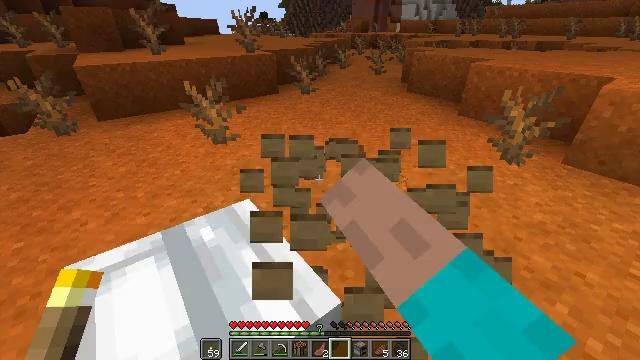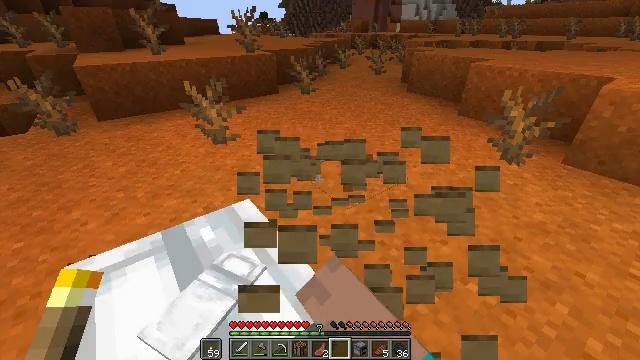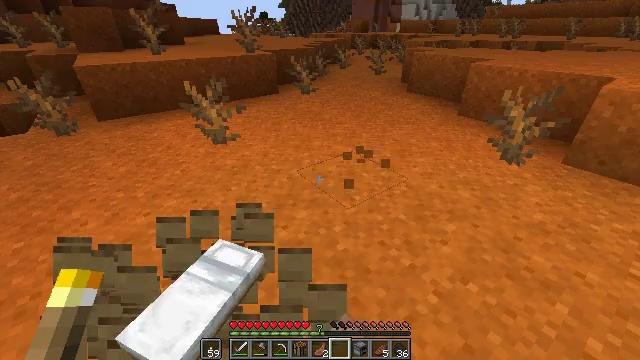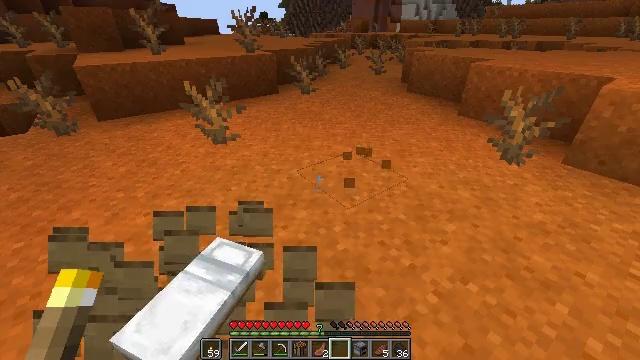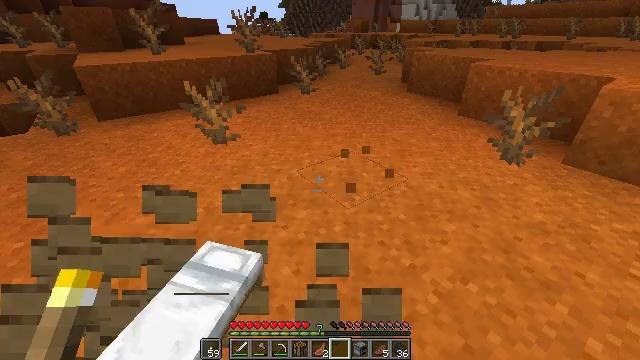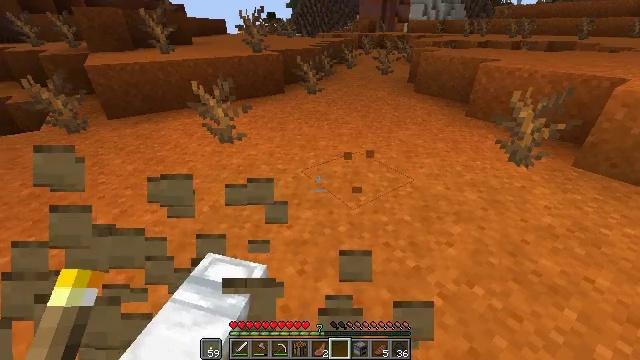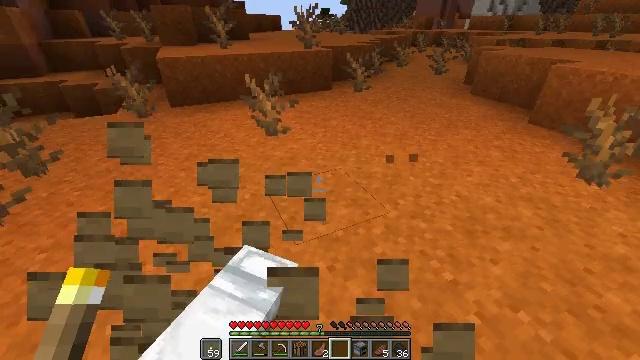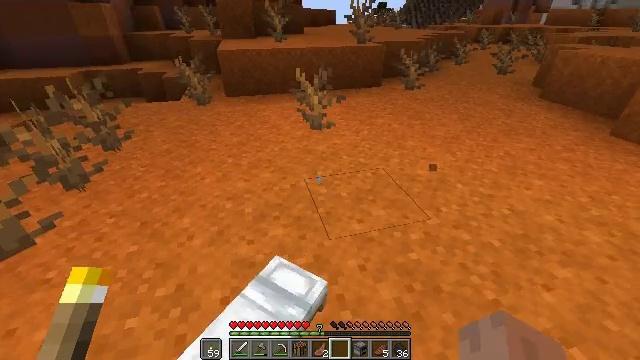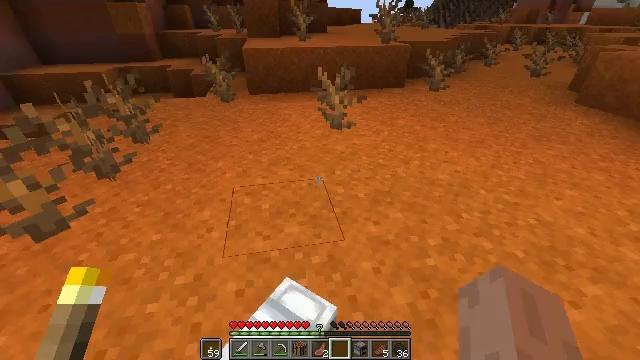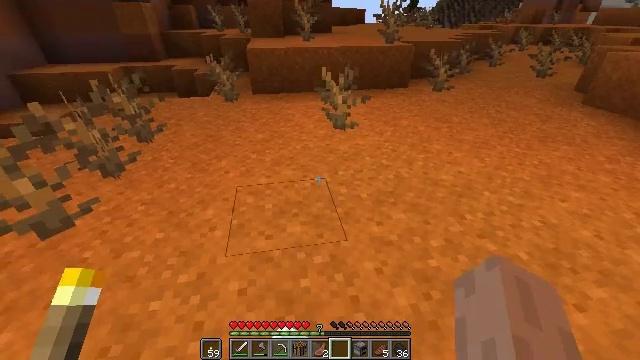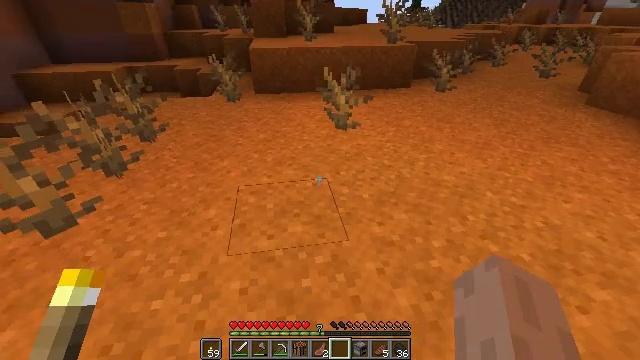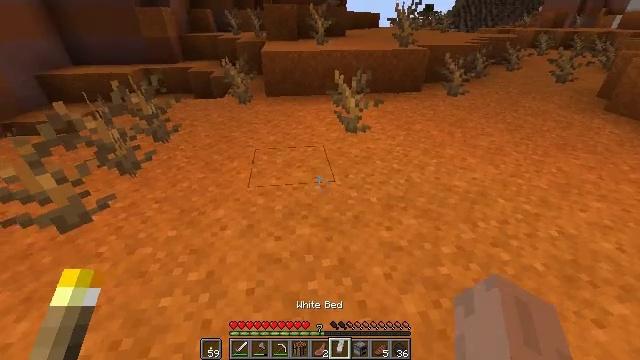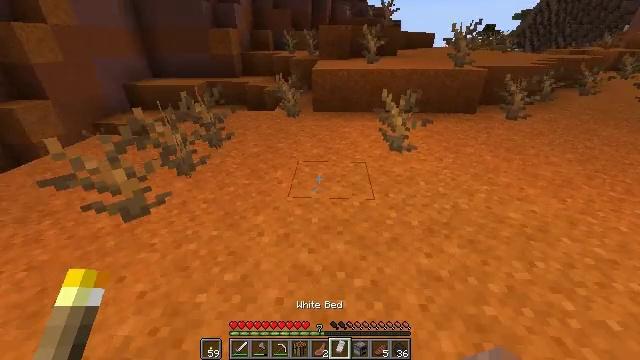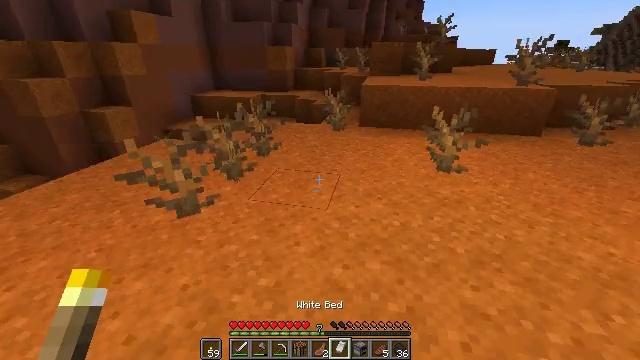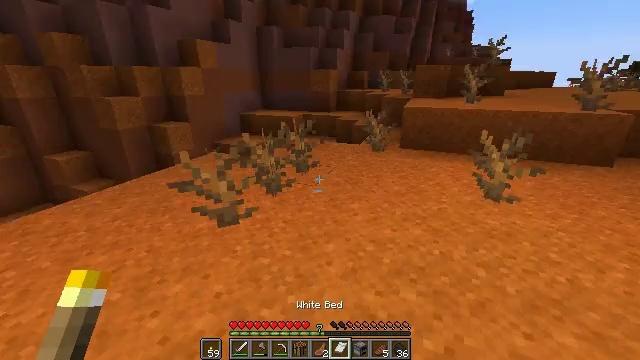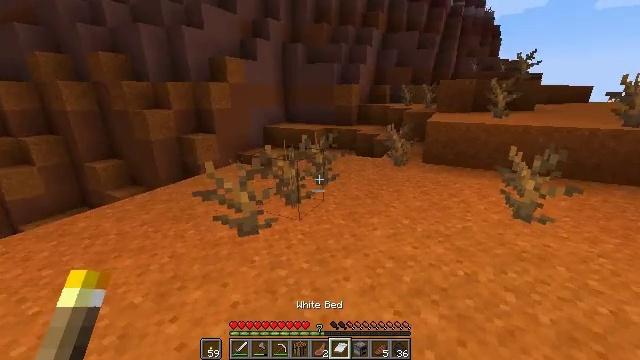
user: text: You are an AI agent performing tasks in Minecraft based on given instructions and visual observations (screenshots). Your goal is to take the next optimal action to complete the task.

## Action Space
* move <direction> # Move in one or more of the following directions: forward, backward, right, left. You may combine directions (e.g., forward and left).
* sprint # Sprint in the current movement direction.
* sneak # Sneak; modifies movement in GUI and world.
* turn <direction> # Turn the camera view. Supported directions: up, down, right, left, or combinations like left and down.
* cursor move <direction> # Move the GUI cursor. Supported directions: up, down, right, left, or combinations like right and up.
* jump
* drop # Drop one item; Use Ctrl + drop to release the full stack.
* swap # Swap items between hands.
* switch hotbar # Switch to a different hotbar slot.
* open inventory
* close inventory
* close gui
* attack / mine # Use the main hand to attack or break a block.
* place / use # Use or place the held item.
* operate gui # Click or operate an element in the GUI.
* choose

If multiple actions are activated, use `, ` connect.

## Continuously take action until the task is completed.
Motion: motion action
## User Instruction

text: Break terracotta to collect it.
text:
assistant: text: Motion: attack / mine
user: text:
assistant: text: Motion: attack / mine
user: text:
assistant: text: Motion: no_op
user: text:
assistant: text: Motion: no_op
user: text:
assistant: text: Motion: turn left
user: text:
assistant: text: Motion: turn left
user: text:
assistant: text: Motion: turn left
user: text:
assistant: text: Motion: turn left
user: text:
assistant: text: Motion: no_op
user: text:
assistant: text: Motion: no_op
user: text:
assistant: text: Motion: turn left
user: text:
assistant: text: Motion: turn left and up
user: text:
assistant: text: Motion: turn left and up
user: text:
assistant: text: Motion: turn left and up
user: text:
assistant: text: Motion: turn left and up
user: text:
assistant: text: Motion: turn left and up
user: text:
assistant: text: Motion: turn left and up
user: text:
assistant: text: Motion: turn left and up
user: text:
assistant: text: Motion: turn left
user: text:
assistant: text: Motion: turn left
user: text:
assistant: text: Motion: turn left
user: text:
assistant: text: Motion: turn left
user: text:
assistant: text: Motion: turn left
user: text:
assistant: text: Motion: turn left
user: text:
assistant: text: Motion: no_op
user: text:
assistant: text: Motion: no_op
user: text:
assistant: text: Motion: no_op
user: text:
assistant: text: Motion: no_op
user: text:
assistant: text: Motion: no_op
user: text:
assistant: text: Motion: no_op